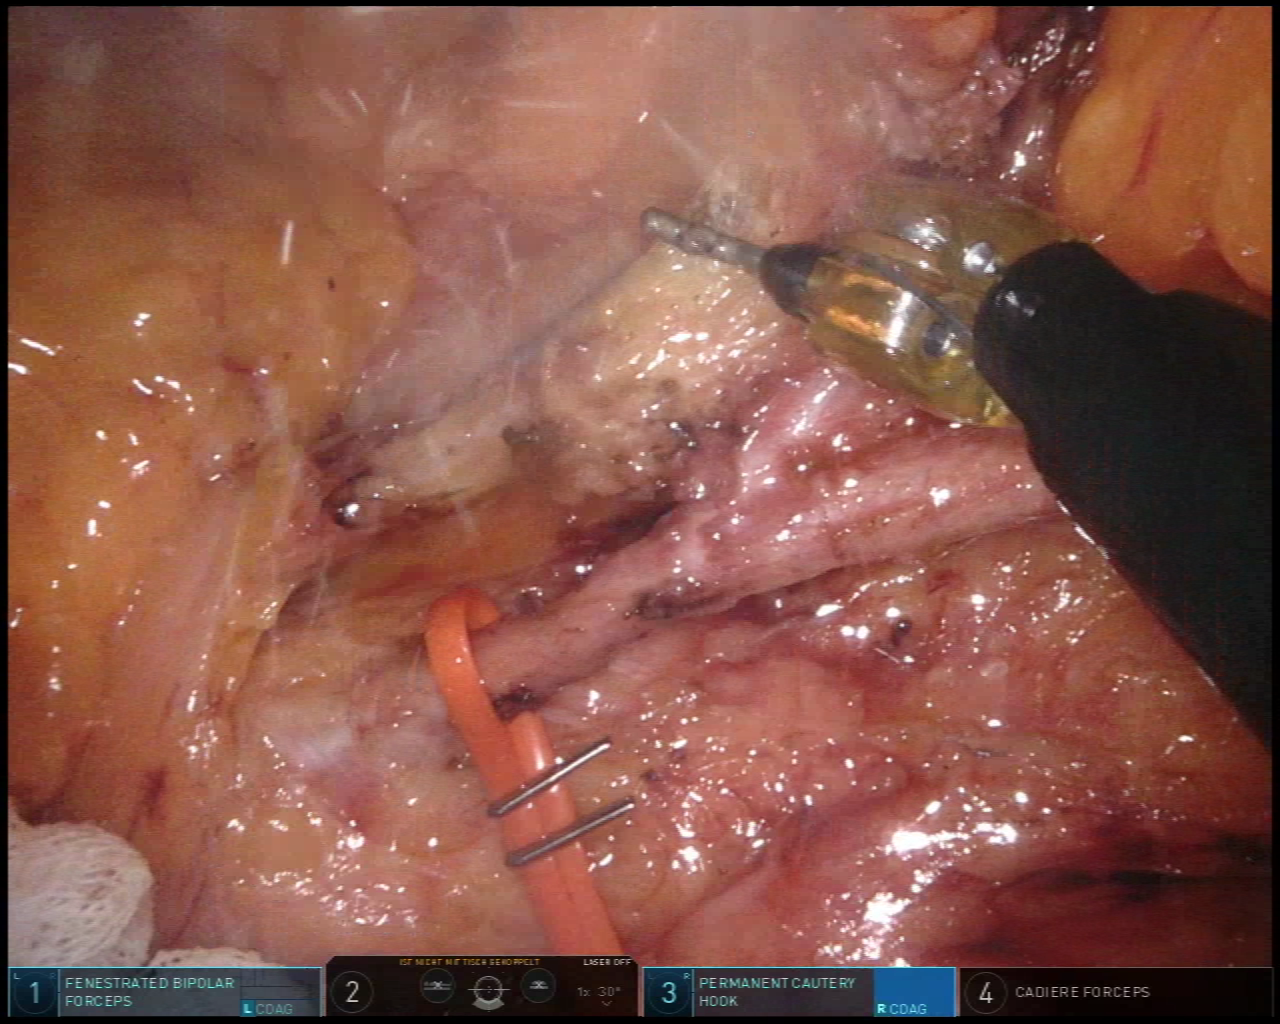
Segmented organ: inferior_mesenteric_artery
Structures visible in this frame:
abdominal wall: no
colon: no
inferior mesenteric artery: yes
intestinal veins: no
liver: no
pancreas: no
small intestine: no
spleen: no
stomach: no
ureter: no
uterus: no
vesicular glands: no